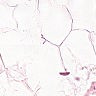
Metastatic tissue present: no